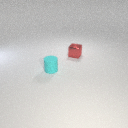
small cyan rubber cylinder to the left of small red metal cube